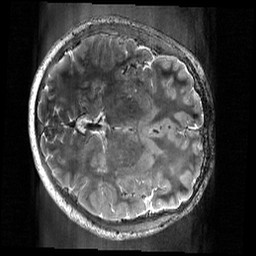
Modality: T2w
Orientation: axial
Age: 20
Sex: male
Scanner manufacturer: siemens
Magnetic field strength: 3 T
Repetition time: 3.2 s
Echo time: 0.566 s